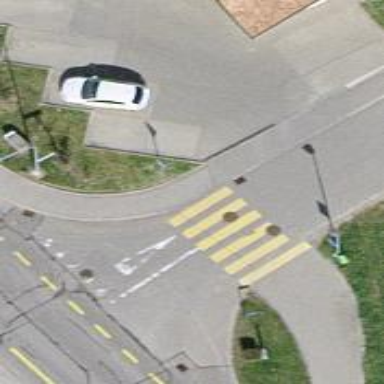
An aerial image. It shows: Zebra crossing on the road.